Question: I've a relative layout in android for a chat application.The problem is that the listview on my screen when grows the last elements are hidden behind the textbox and button which I've placed at the bottom.

I am using the following layout file.
'''
<?xml version="1.0" encoding="utf-8"?>
<RelativeLayout xmlns:android="http://schemas.android.com/apk/res/android"
android:layout_width="fill_parent"
android:layout_height="fill_parent" >
<LinearLayout
android:layout_width="fill_parent"
android:layout_height="fill_parent"
android:orientation="vertical" >
<TextView android:id="@+id/PreviousChatsButton"
android:padding="5dip"
android:text="@string/ViewPreviousChats"
android:layout_width="fill_parent"
android:layout_height="wrap_content"
android:gravity="center_horizontal"
android:focusable="true"
>
</TextView>
<ListView
android:id="@android:id/list"
android:layout_width="fill_parent"
android:layout_height="wrap_content"
/>
</LinearLayout>
<TextView android:id="@+id/NoChatsMsg"
android:layout_centerHorizontal="true"
android:layout_centerVertical="true"
android:layout_width="wrap_content"
android:layout_height="wrap_content"
android:text="@string/NoNewChatMsg"
/>
<Button
android:id="@+id/SubmitButton"
android:layout_width="wrap_content"
android:layout_height="wrap_content"
android:layout_alignParentBottom="true"
android:layout_alignParentRight="true"
android:text="@string/Submit"
android:onClick="SubmitButtonClick" />
<EditText
android:id="@+id/Chatbox"
android:layout_width="wrap_content"
android:layout_height="wrap_content"
android:layout_alignBaseline="@id/SubmitButton"
android:layout_alignBottom="@id/SubmitButton"
android:layout_alignParentLeft="true"
android:layout_toLeftOf="@id/SubmitButton"
android:ems="10"
android:inputType="text" >
</EditText>
</RelativeLayout>
'''
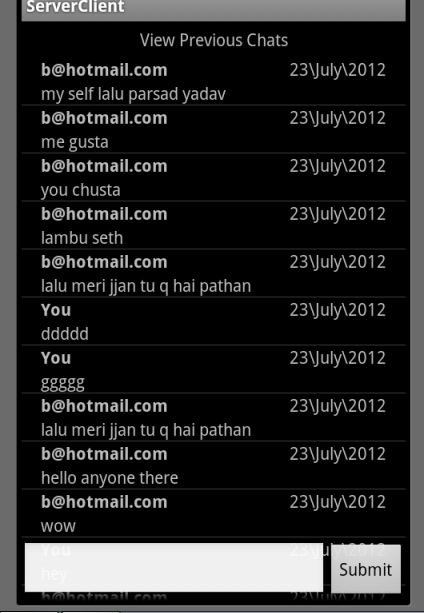
Answer: what you want to do is in the 'LinearLayout' do 'android:layout_above="@+id/Chatbox"' that will make sure it does not go below it